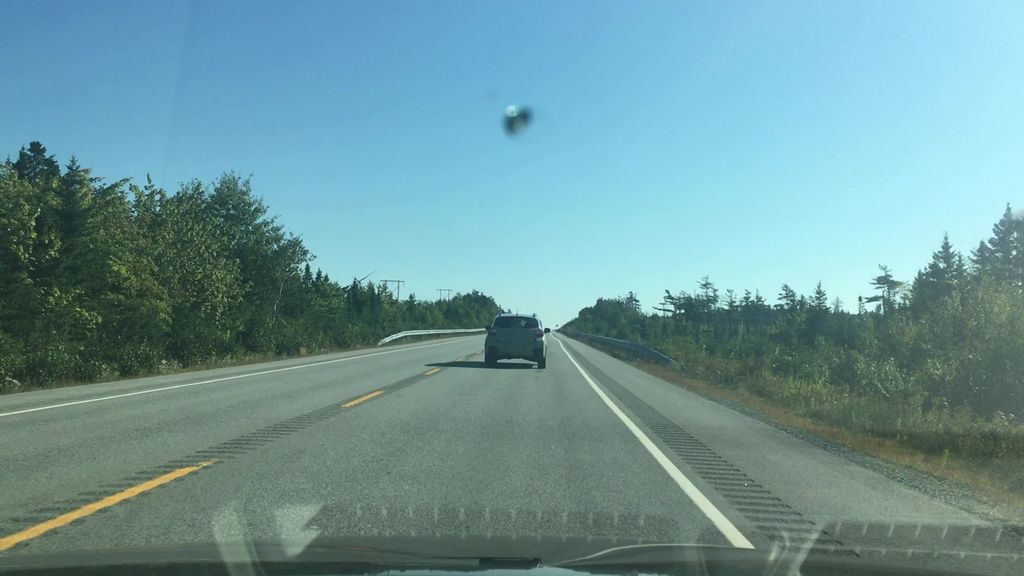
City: halifax